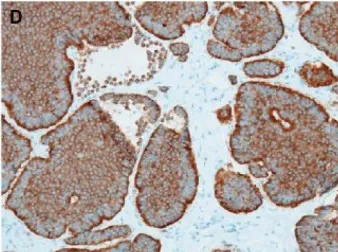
Synaptophysin.
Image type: pathology (immunostaining)